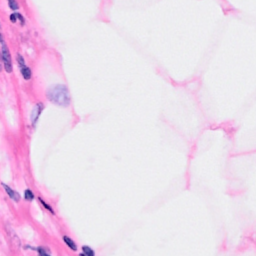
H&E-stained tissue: Breast